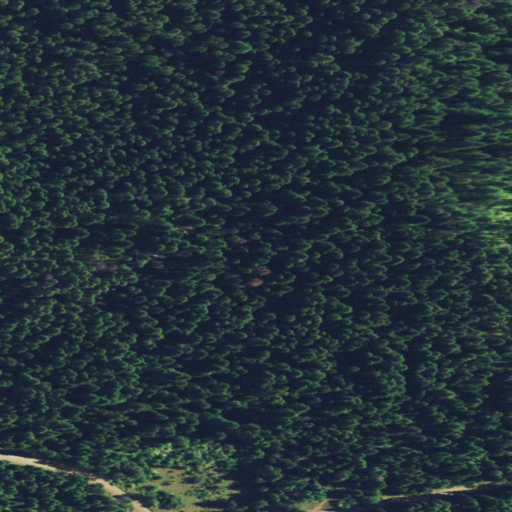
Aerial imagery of ridge(s) in Idaho named Elk Ridge containing evergreen forest and shrub